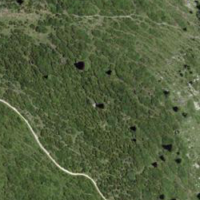
EUNIS habitat code: 23
Species observed at this site:
Geum montanum